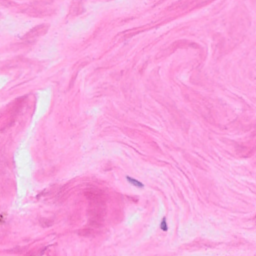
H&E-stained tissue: Breast